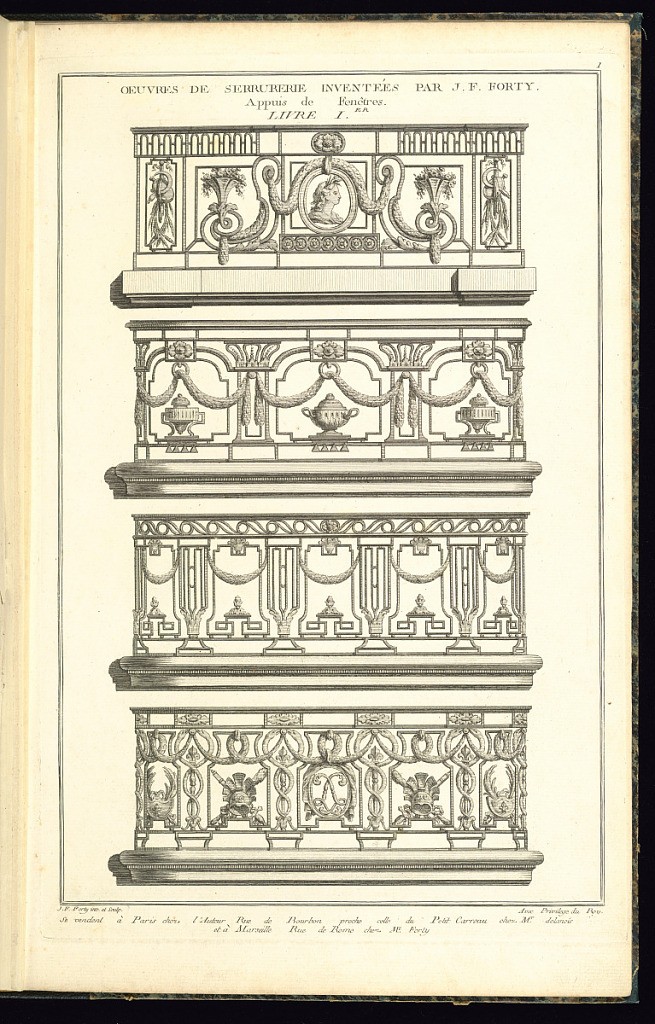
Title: Title Page and Window Balustrade Designs
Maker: Jean François Forty, active 1775 – 1790
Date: late 18th century
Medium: Etching and engraving on laid paper
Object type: Print
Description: Title page and four designs for ornamental ironwork window balustrades featuring neoclassical motifs - an oval profile portrait, vases, laurel leaf festoons, rosettes, flowers, trophies, wave pattern, helmets, shields, swords, and interlaced L's (French Royal cypher). The title of the series is lettered above. The plate is numbered and signed.